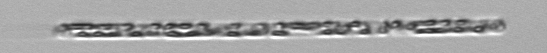
Label: Dactyliosolen_fragilissimus